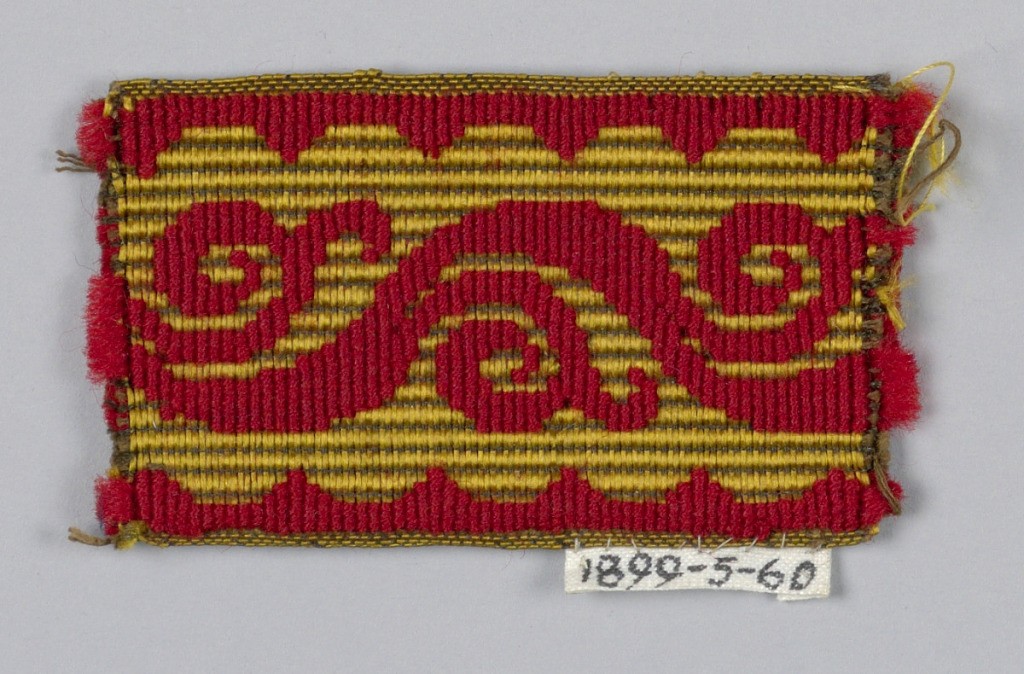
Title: Trimming fragment
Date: late 19th century
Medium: silk, wool, cotton Technique: woven with raised pile
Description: Red scrolls on yellow background.